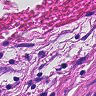
Metastatic tissue present: yes